Aerial crown-view tile of a tropical tree (Barro Colorado Island, Panama), acquired 20250616:
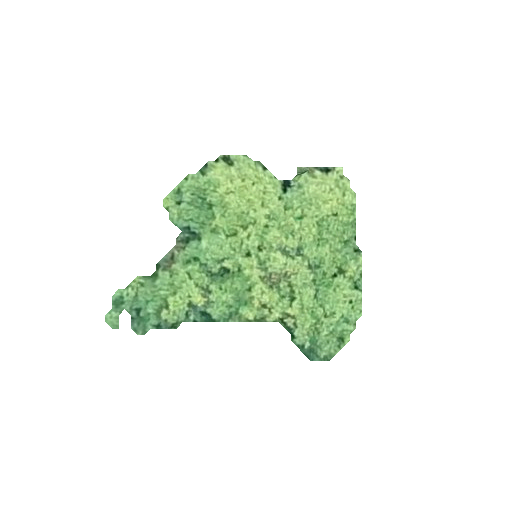
Species: Alseis blackiana
GBIF accepted scientific name: Alseis blackiana
Crown area: 48.252 m²